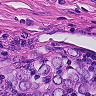
Metastatic tissue present: yes